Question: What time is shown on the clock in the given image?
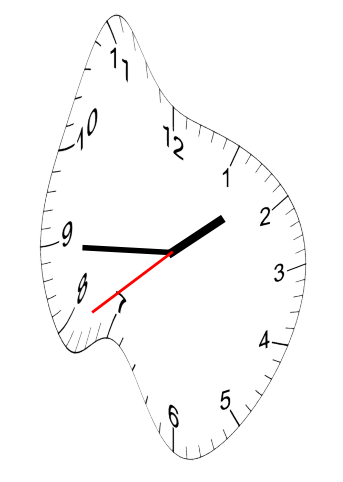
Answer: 01:44:39